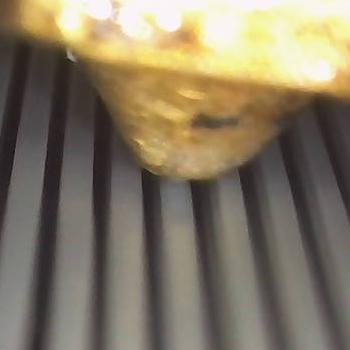
Flow rate: 61%